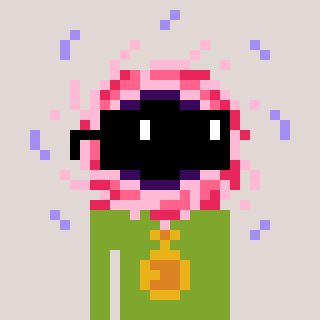
a pixel art character with square black sunglasses, a blackhole-shaped head and a slimegreen-colored body on a warm background